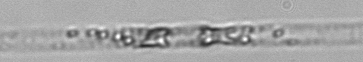
Label: Dactyliosolen_blavyanus